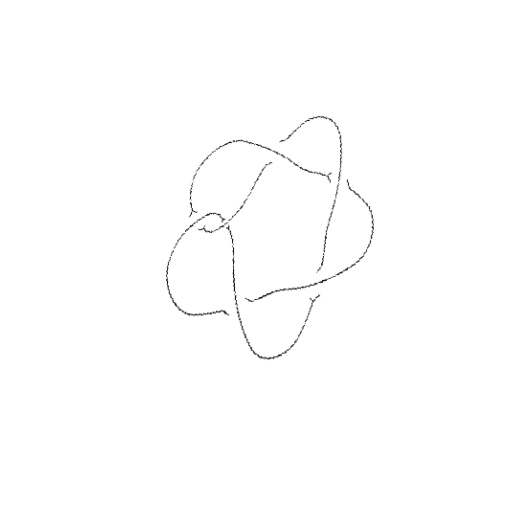
Crossing number: 6